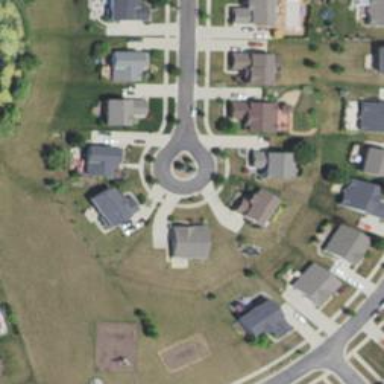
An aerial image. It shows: Turning loop on the road.